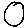
Label: circle